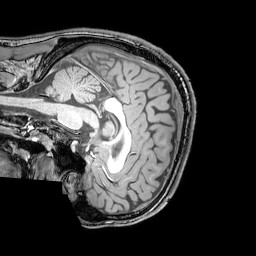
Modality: T1w
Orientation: sagittal
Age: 22
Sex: male
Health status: healthy
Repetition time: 0.081 s
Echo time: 0.037 s